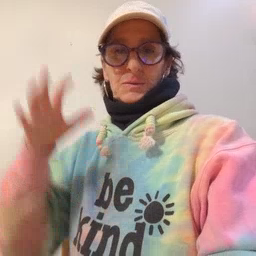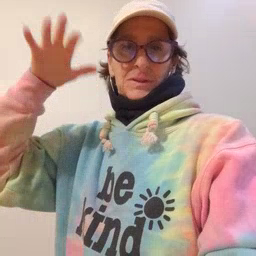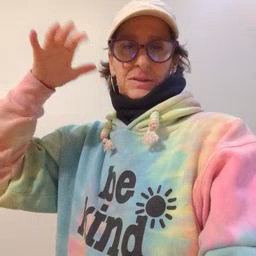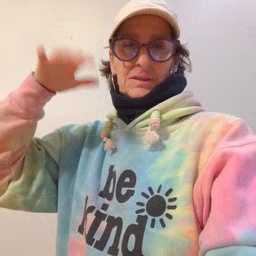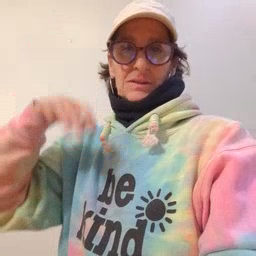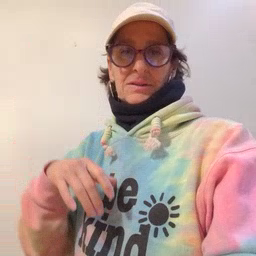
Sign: rain